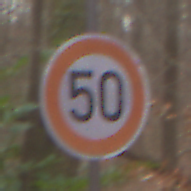
Verkehrszeichen: Geschwindigkeit50
Umgebung: Outdoor, Nature
Tageszeit: Midday
Wetter: Overcast
Licht: Natural
Jahreszeit: Autumn
Kontrast: LowContrast